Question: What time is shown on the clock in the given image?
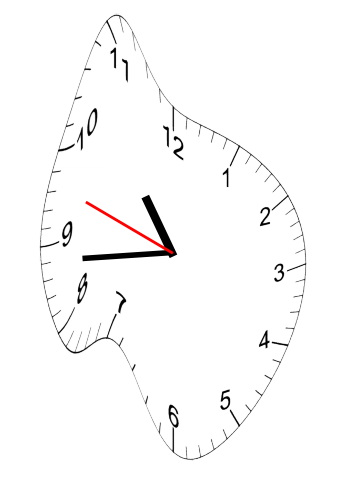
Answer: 10:43:48